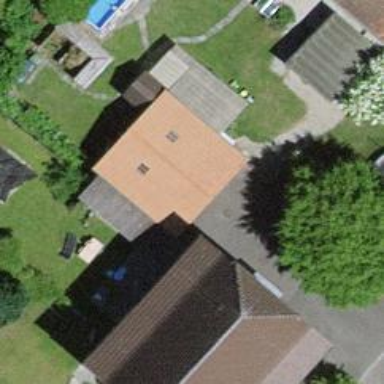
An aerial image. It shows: Garage building.